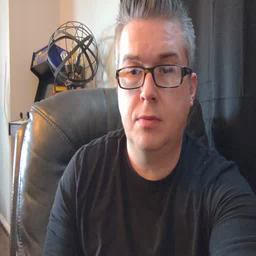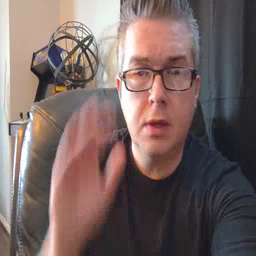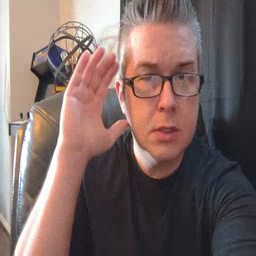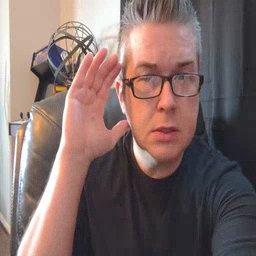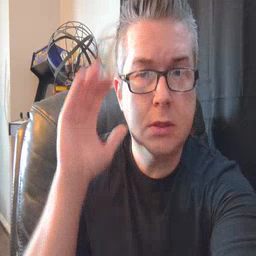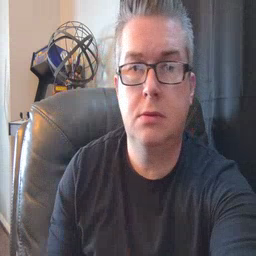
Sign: listen